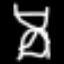
Label: hourglass